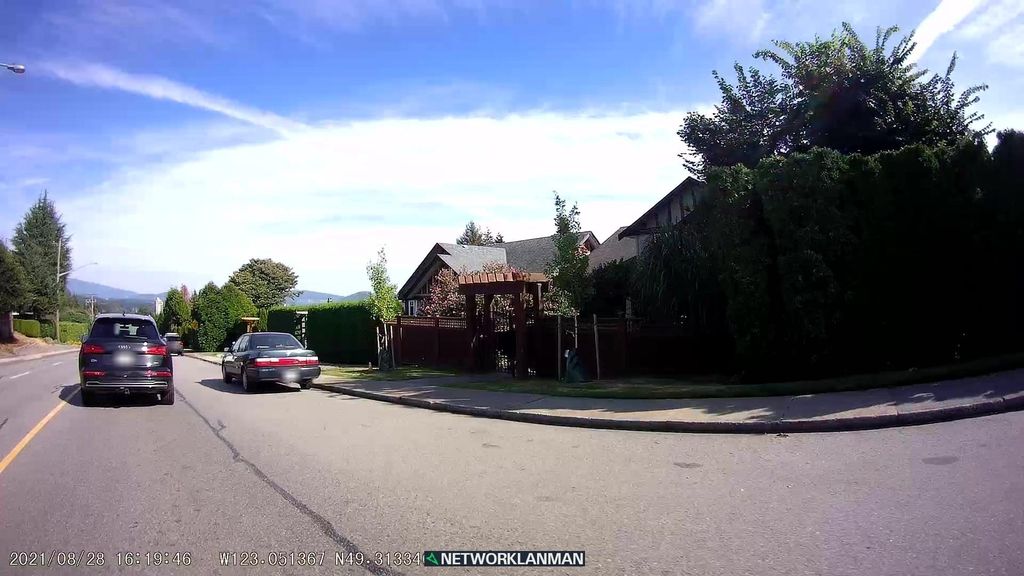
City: vancouver